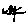
Label: bird